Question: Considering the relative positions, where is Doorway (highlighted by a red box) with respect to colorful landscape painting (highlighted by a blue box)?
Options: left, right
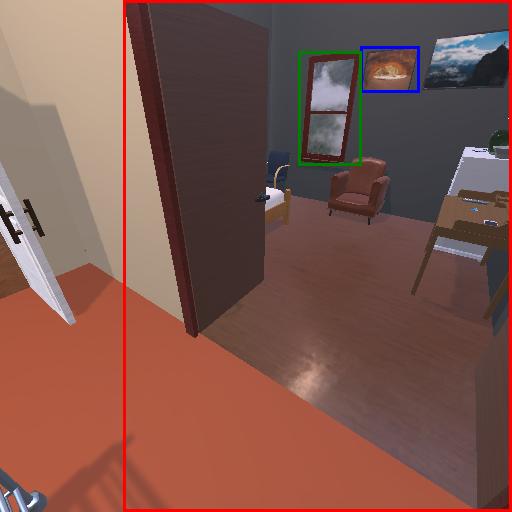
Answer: left